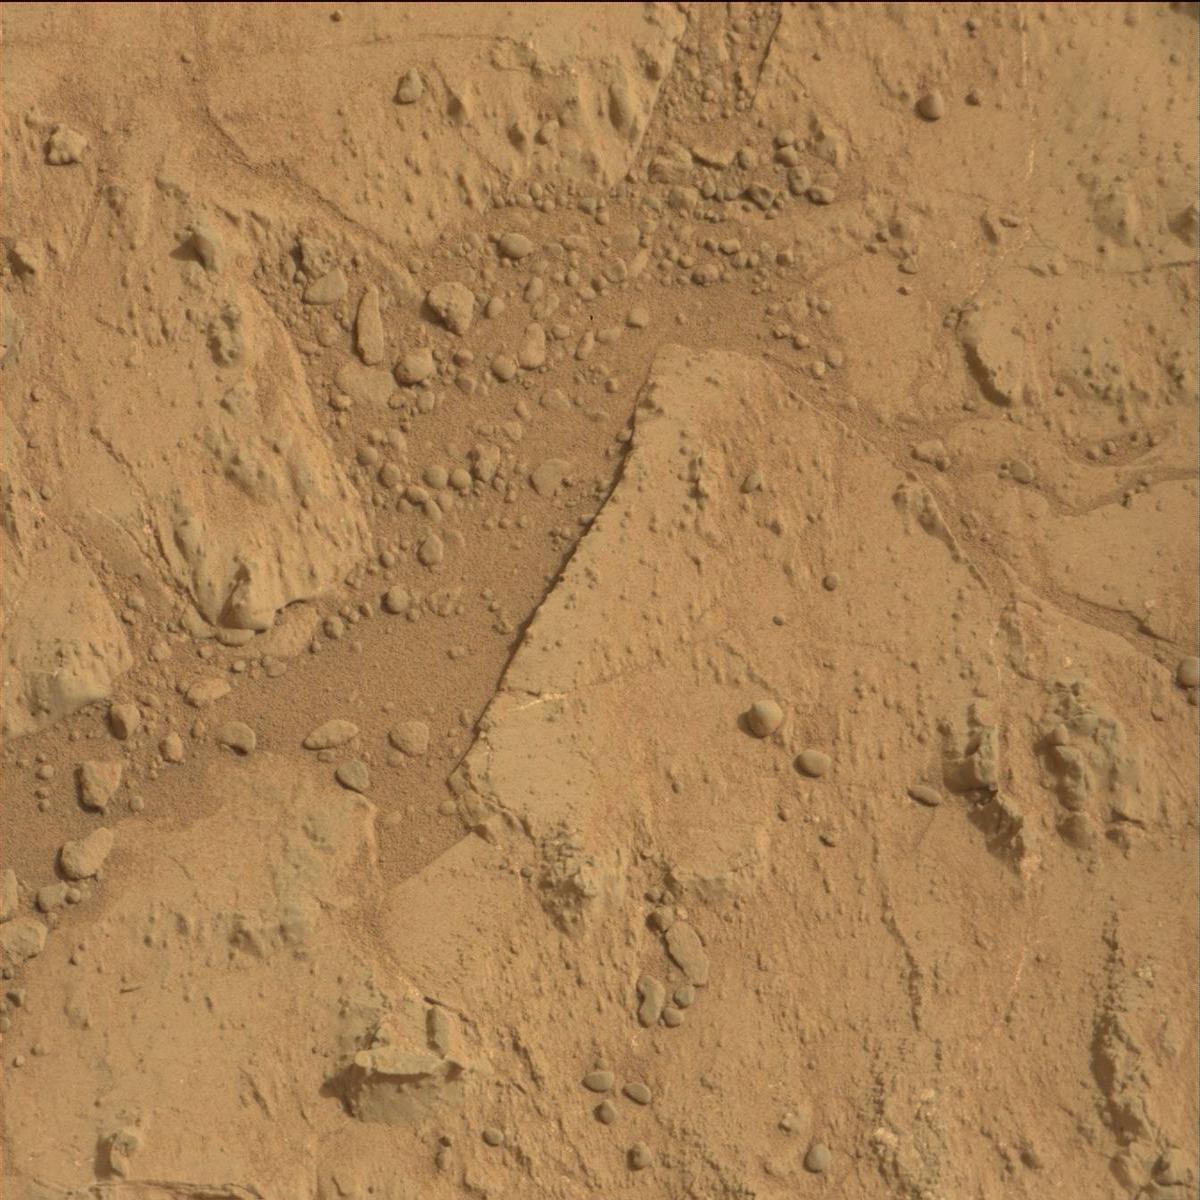
Terrain classes present: Bedrock, Rock, Sand / Soil